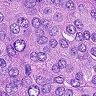
Metastatic tissue present: yes